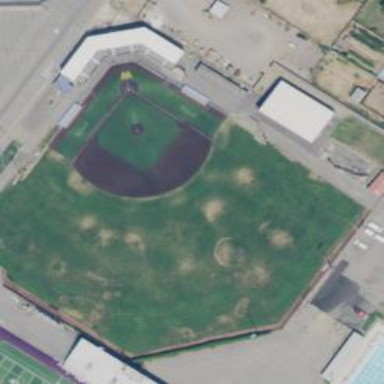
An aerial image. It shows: Stadium used for baseball.